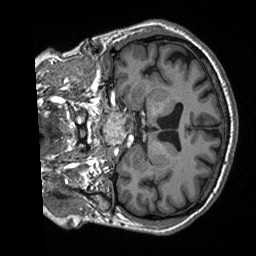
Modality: T1w
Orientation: coronal
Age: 61
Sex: male
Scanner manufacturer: siemens
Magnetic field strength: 3 T
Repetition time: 2.4 s
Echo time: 0.00226 s